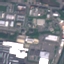
Land use / land cover class: Industrial